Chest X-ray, PA view. Patient: 62 years old, sex F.
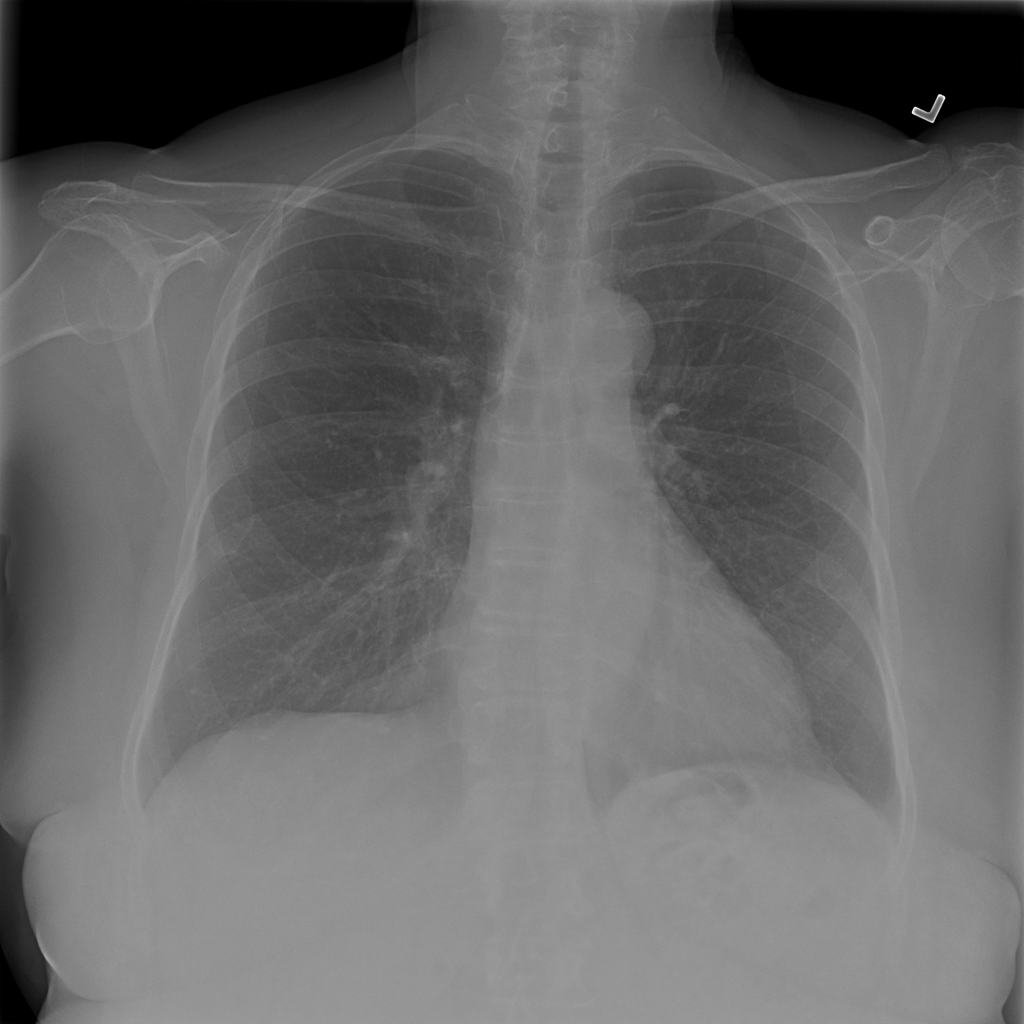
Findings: Nodule